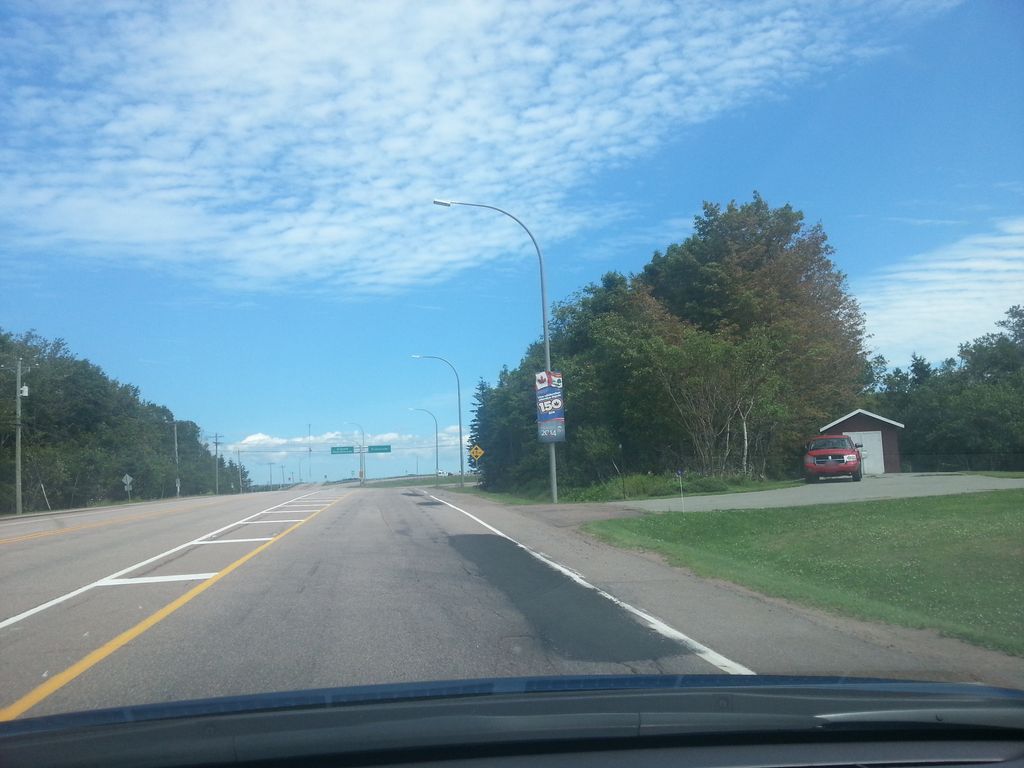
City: charlottetown